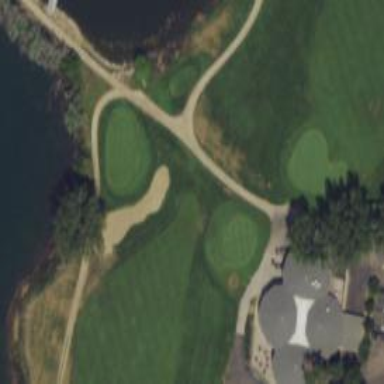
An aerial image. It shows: Track that serves as Golf Cart path.